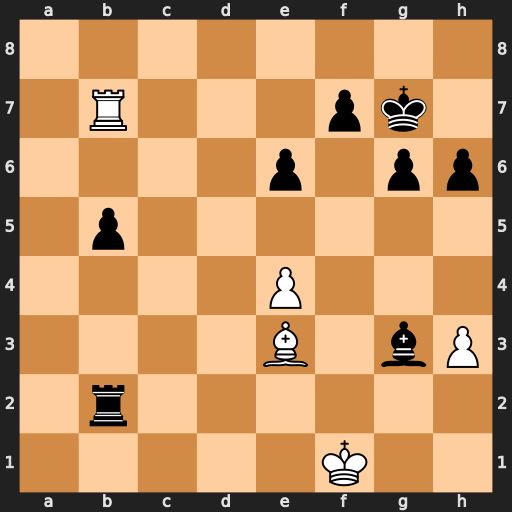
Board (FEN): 8/1R3pk1/4p1pp/1p6/4P3/4B1bP/1r6/5K2
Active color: w
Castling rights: -
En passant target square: -
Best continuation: Bd4+ Kg8 Bxb2